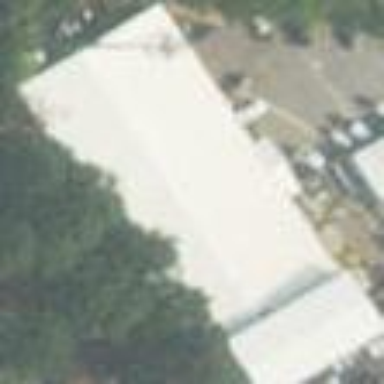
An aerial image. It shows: Industrial building.